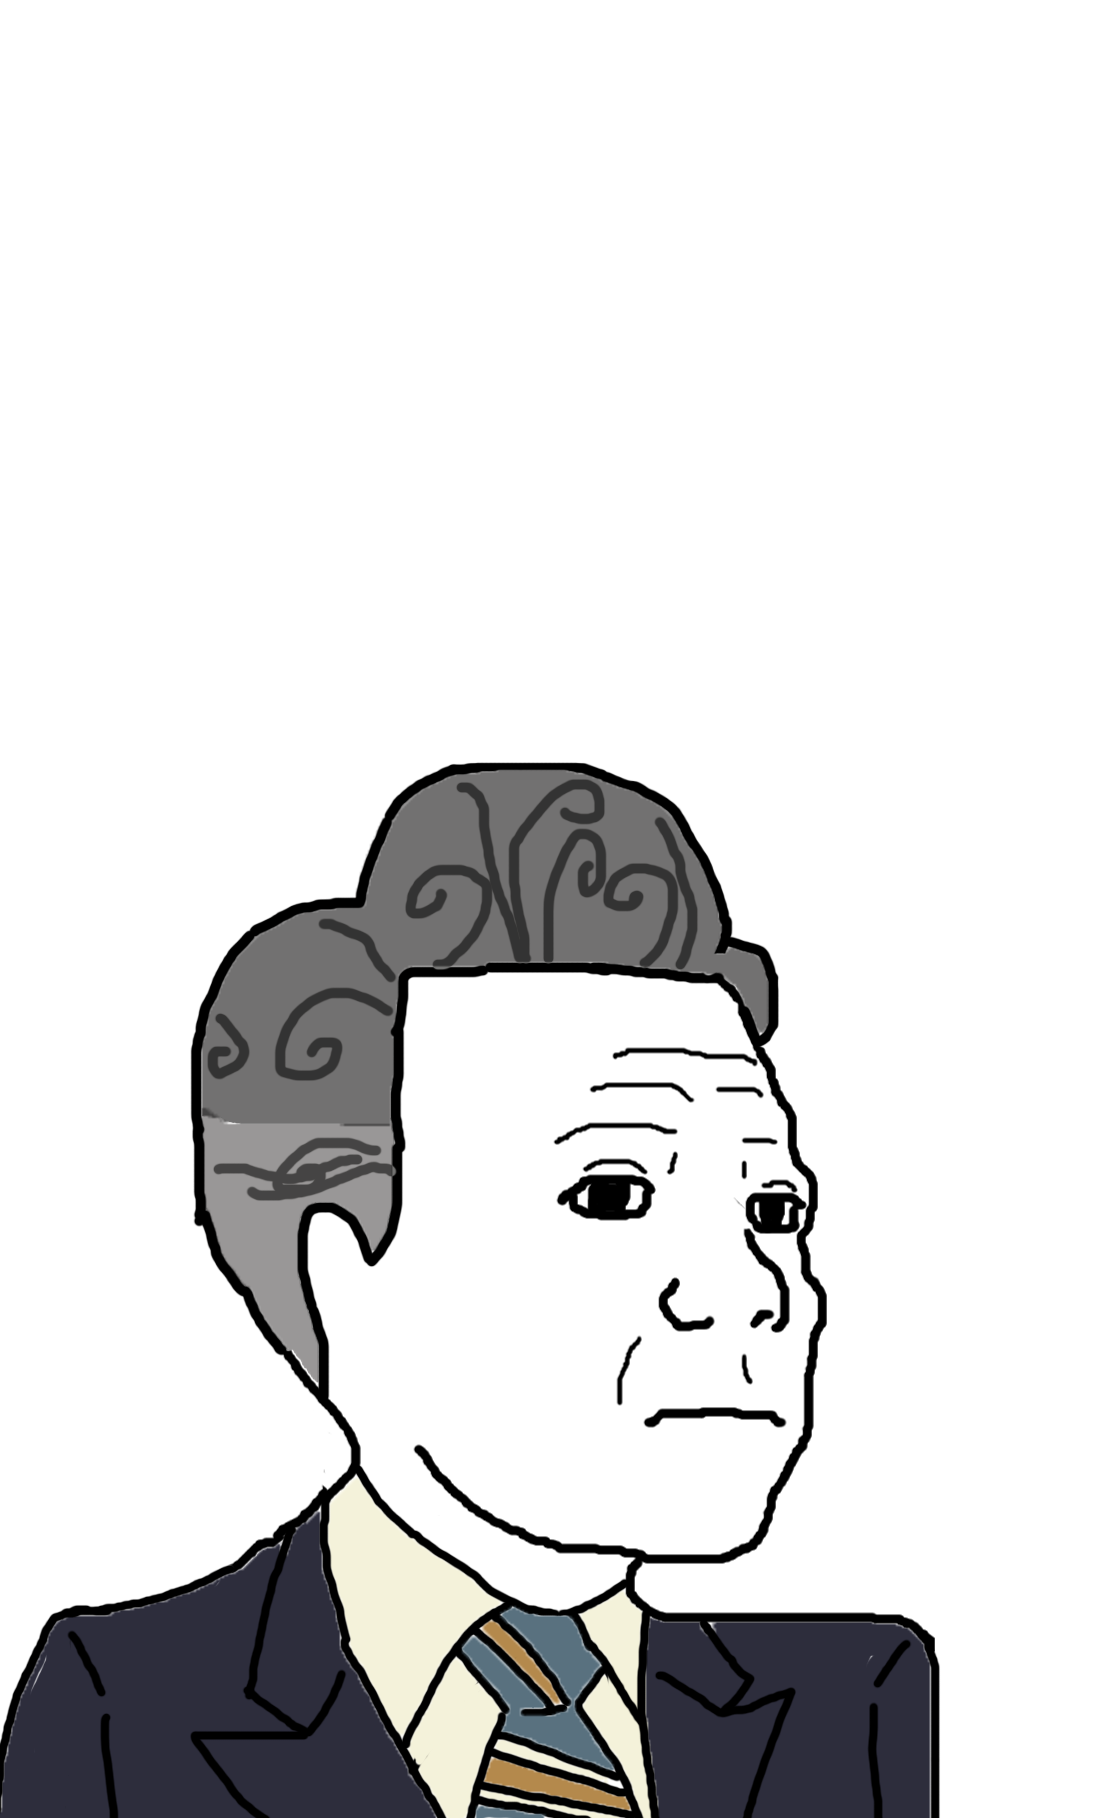
Label: 5_Groomer